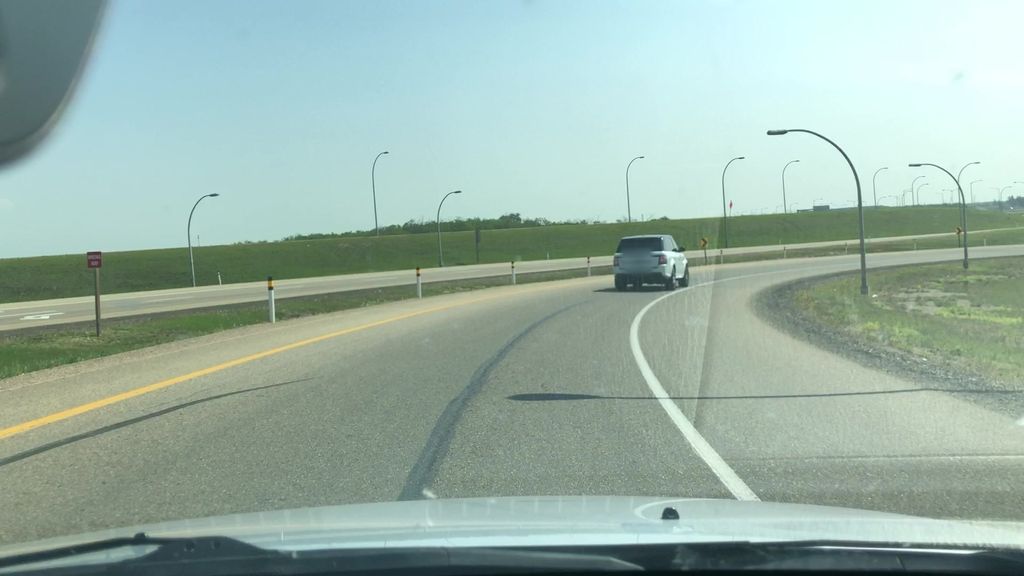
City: edmonton